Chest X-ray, AP view. Patient: 34 years old, sex F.
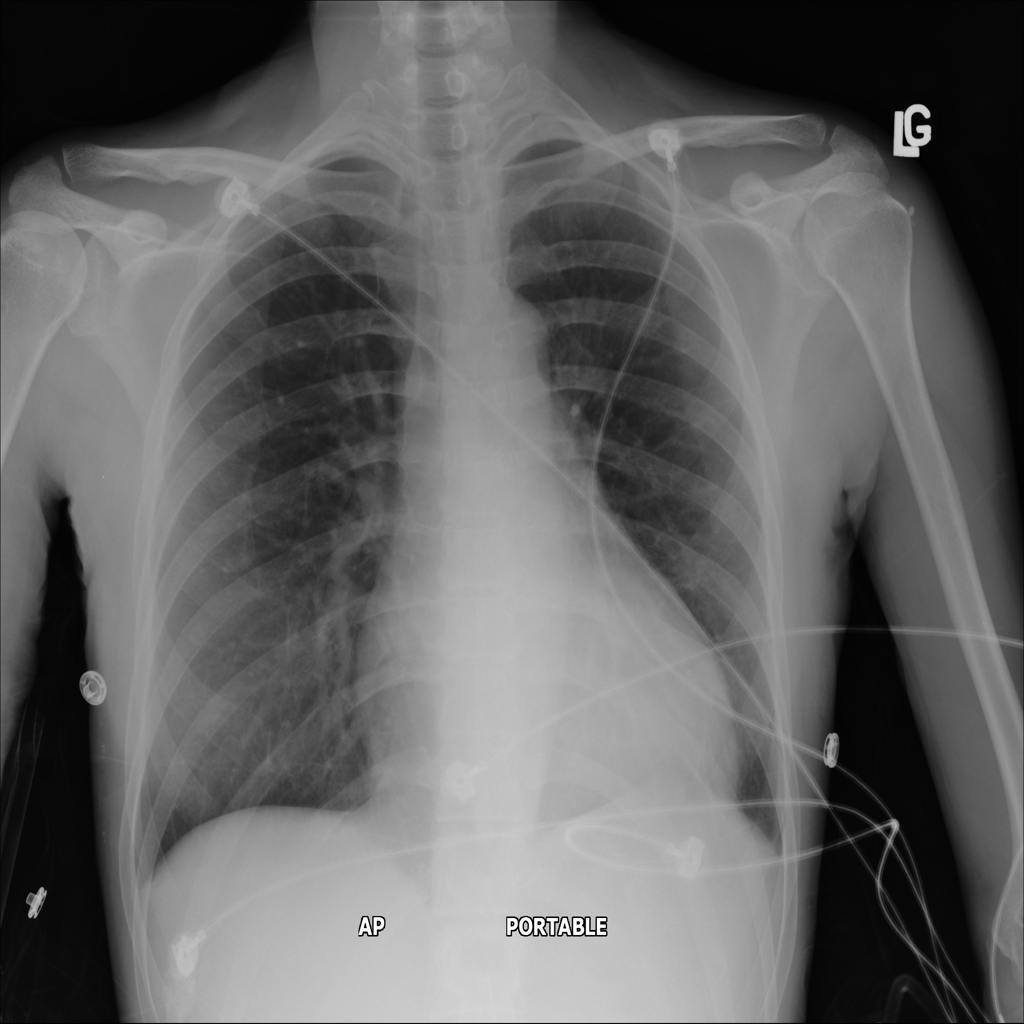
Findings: Cardiomegaly, Effusion